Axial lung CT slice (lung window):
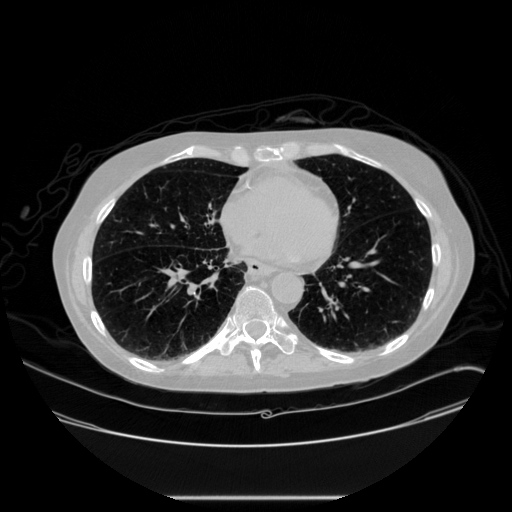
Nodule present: no